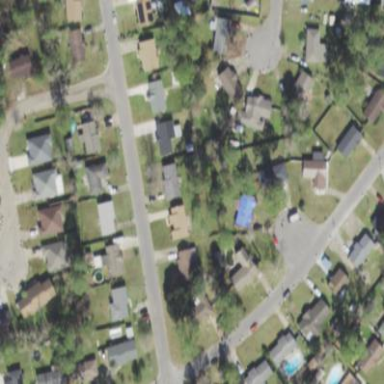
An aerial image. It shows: This residential area consists of single-family homes.